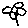
Label: flower